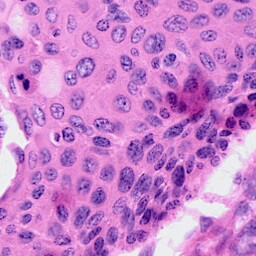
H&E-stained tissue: Cervix